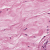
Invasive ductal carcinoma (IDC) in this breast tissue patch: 0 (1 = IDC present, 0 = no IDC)